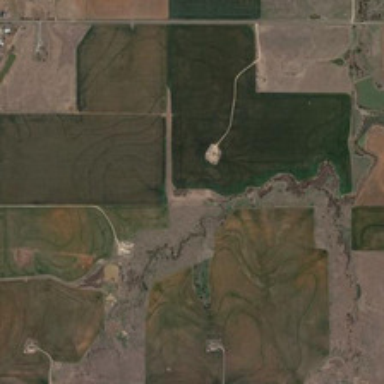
Many pieces of farmlands are together .